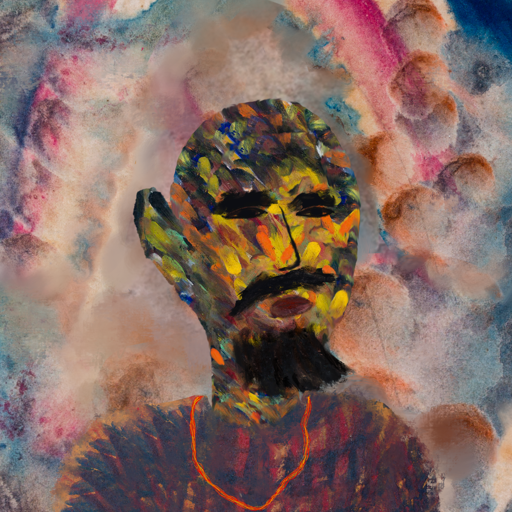
Background: Rupkatha, Head And Neck Side: An_Impression, Face Side: Mosgoul, Bust: In_The_Sun, Hair Side: Blank, Head Accessory: Blank, Second Necklace: Gypsy_Mother_2, Necklace: Blank, Baby: Blank